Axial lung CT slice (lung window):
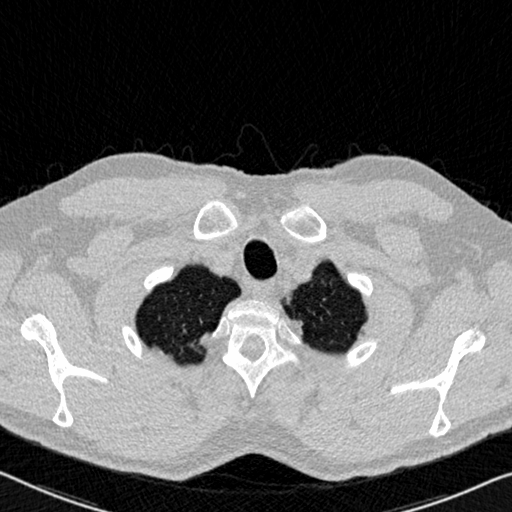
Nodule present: no